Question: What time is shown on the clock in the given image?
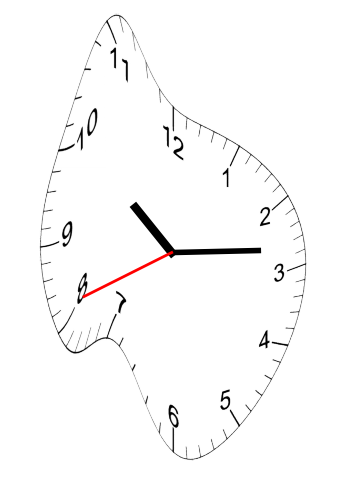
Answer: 10:13:41